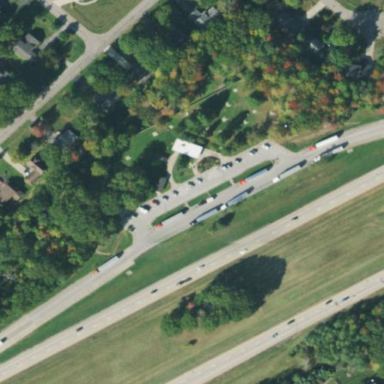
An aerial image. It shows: Rest area along the road.